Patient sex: M
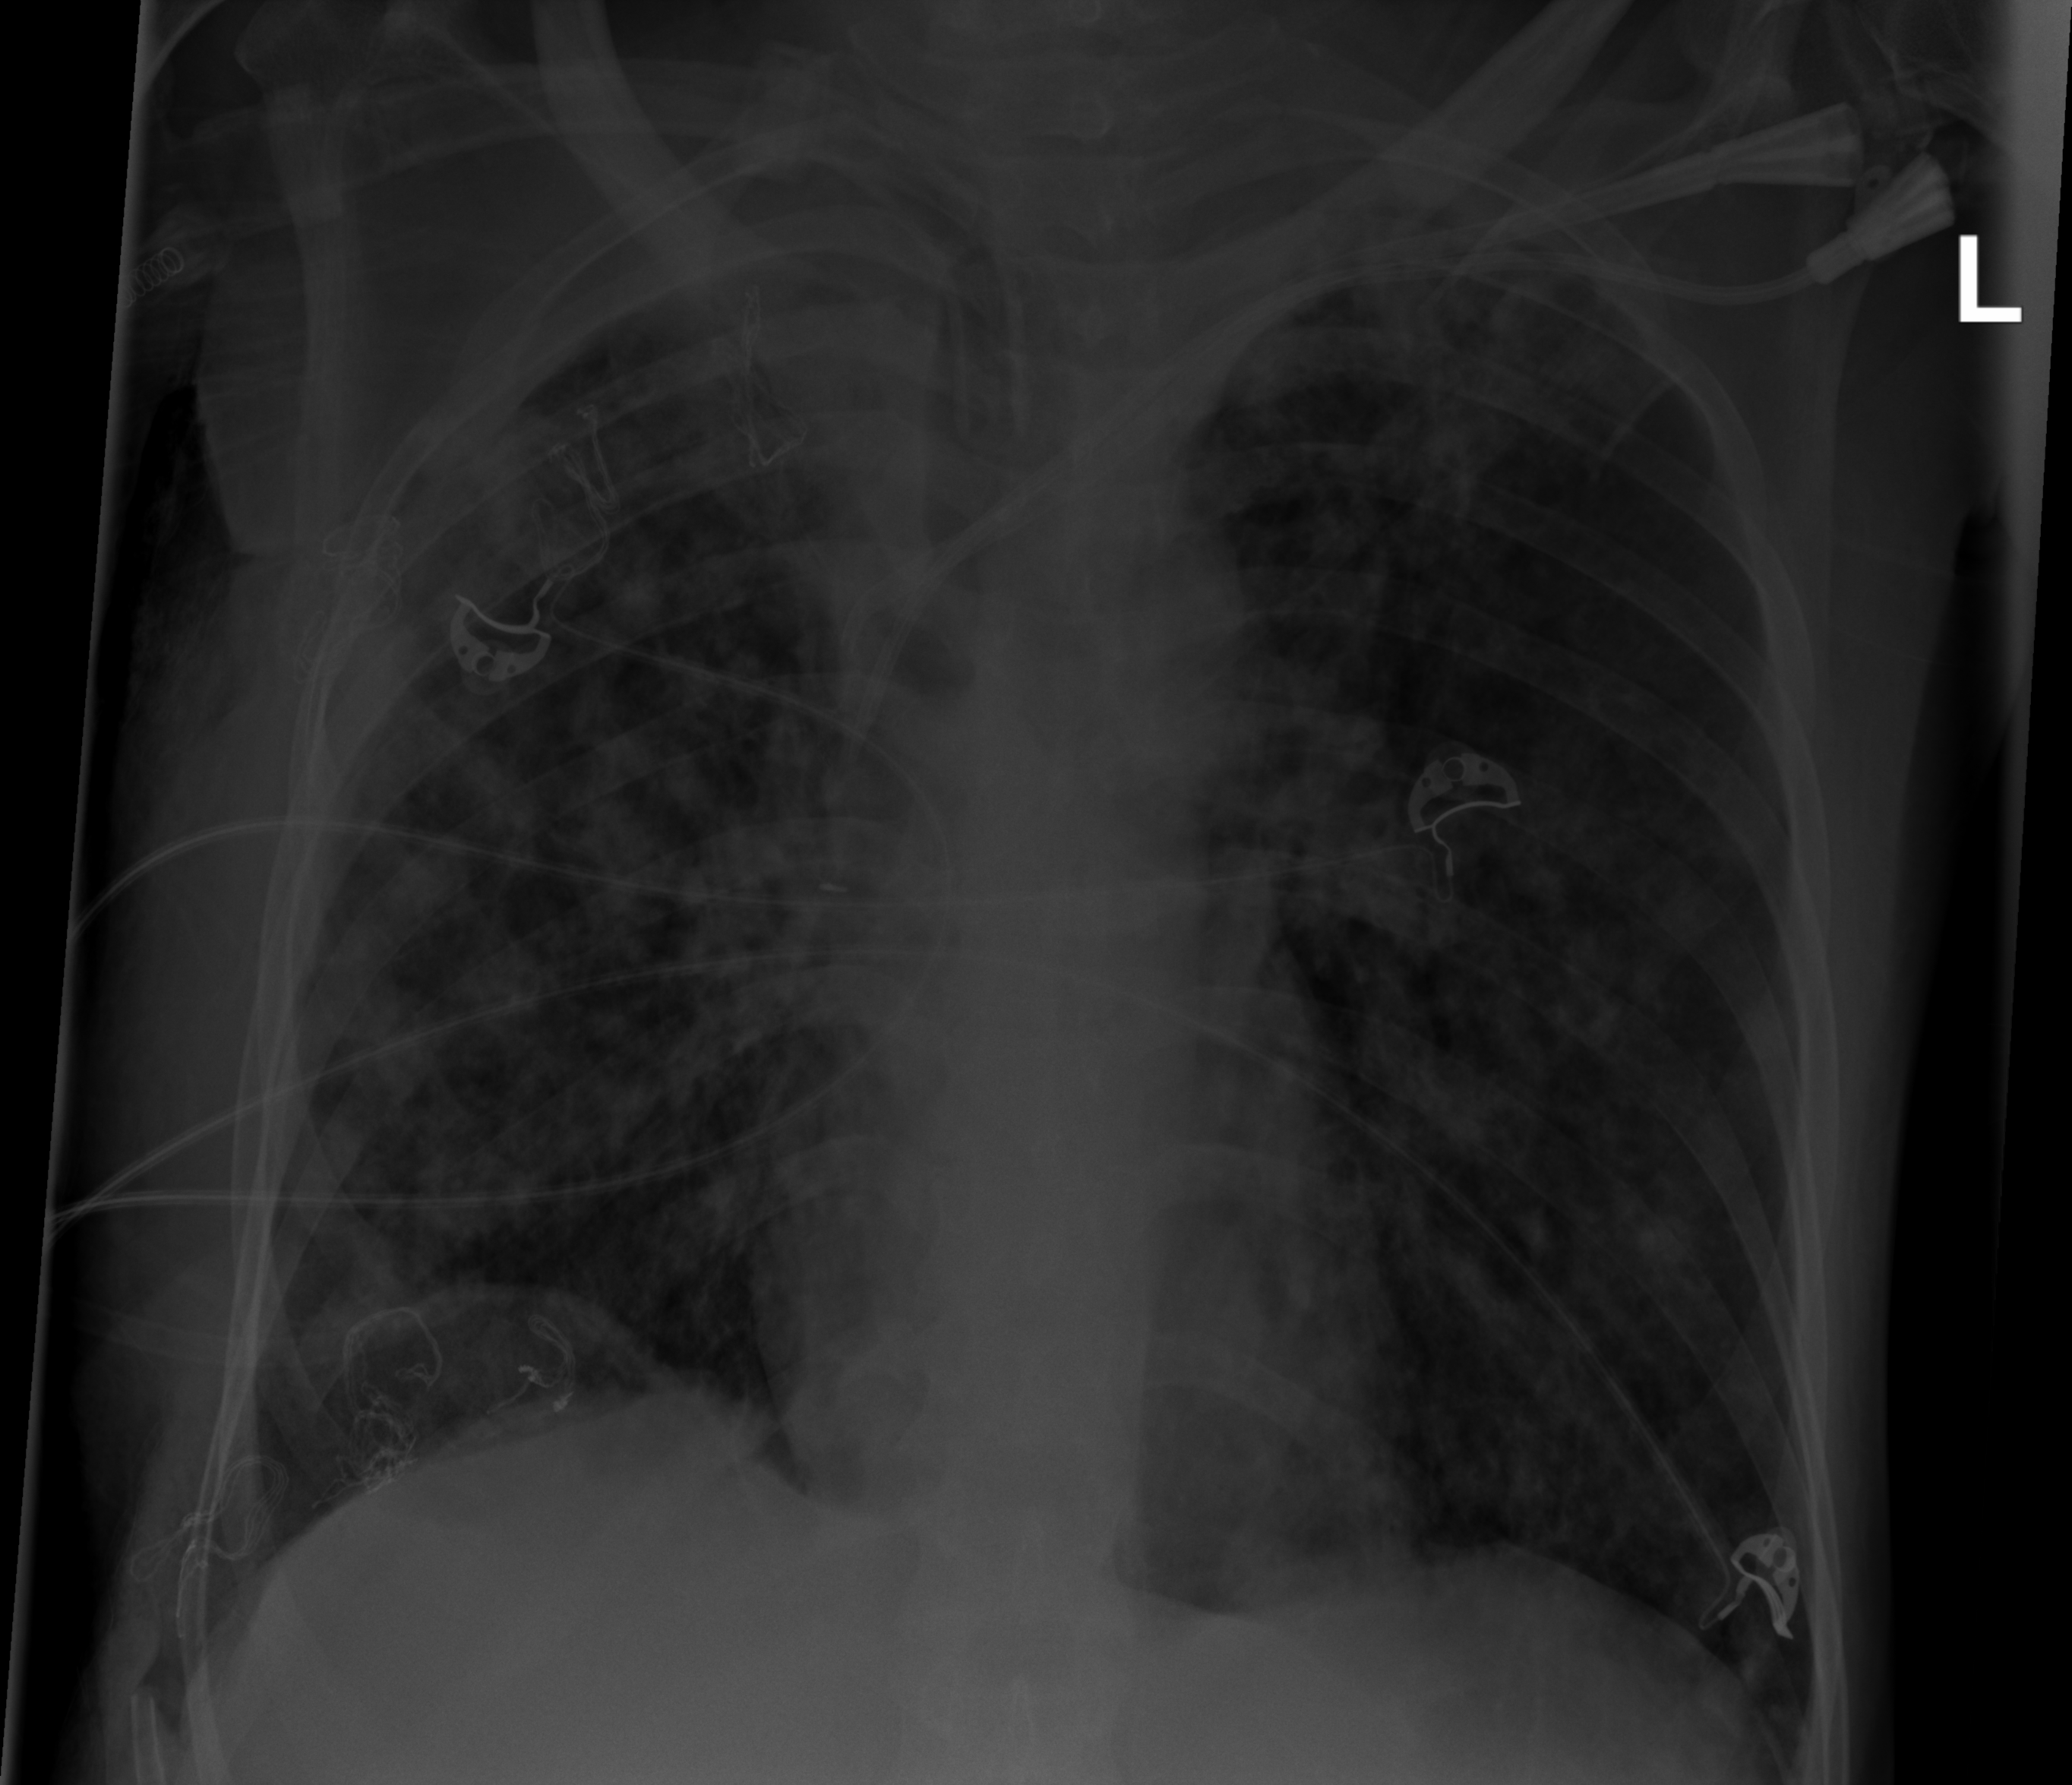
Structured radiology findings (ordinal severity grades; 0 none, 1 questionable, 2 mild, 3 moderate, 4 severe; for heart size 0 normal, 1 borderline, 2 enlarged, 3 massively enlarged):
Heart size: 0
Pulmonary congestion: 2
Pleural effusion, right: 2
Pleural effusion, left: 0
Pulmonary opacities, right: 3
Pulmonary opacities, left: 3
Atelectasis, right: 3
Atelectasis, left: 2